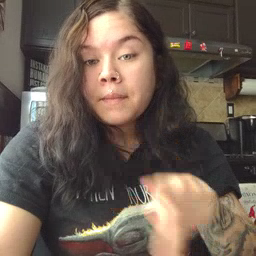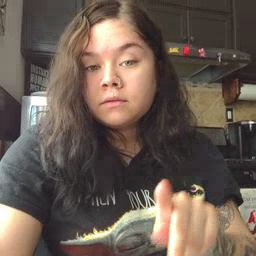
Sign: pen